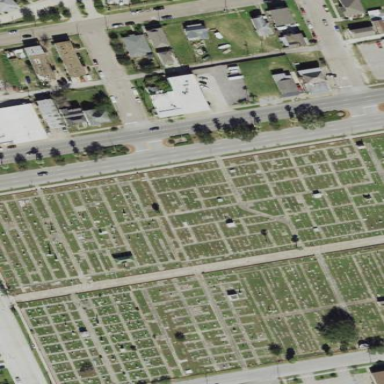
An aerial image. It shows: Cemetery.